Question: So i am able to select all the results under a certain node, but I have the following XML
'''
<ArrayOfStop>
<Stop>
<StopName>Rajdutt Restaurant</StopName>
<route_stop />
<route_stop_stop />
<route_stop_timetable_stop />
<stopId>6400</stopId>
</Stop>
<Stop>
<StopName>Cysleys Farm (by request only)</StopName>
<route_stop />
<route_stop_stop />
<route_stop_timetable_stop />
<stopId>6401</stopId>
</Stop>
<ArrayOfStop>
'''
If i want to select stopId if the stopname was Cysleys Farm (by request only) how would one go about it?
I have the following code:
'''
XDocument loadedData = XDocument.Load("People.xml");
var data = from query in loadedData.Descendants("ArrayOfStop")
select new Person
{
StopName = (string)query.Element("StopName")
};
listBox.ItemsSource = data;
'''
EDIT:
'''
var data = from query in loadedData.Descendants("ArrayOfStop")
where query.Element("StopName").Value == "Cysleys Farm (by request only)"
select query.Element("StopId").Value;
select new Person
{
FirstName = (string)query.Element("StopName"),
//LastName = (string)query.Element("Long"),
//Age = (int)query.Element("age")
};
listBox.ItemsSource = data;
'''

EDIT 2
Do the items need to be going into a list box? As i need the value in a string format to use on a url.
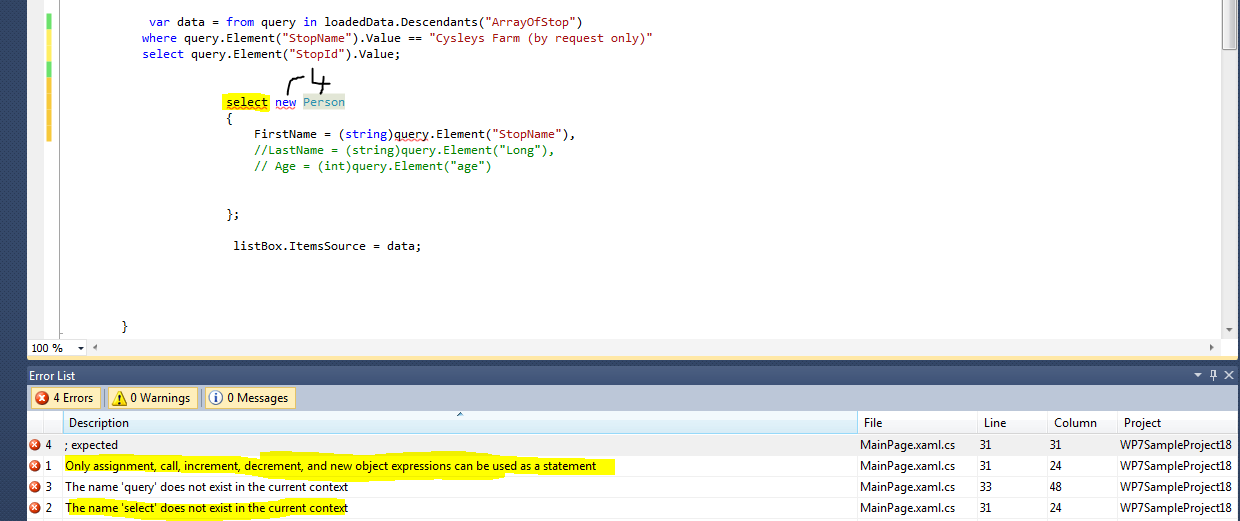
Answer: '''
var doc =
XDocument.Parse(
"<ArrayOfStop><Stop><StopName>Rajdutt Restaurant</StopName><route_stop /><route_stop_stop /><route_stop_timetable_stop /><stopId>6400</stopId></Stop><Stop><StopName>Cysleys Farm (by request only)</StopName><route_stop /><route_stop_stop /><route_stop_timetable_stop /><stopId>6401</stopId></Stop></ArrayOfStop>");
var list = (from item in doc.Descendants("Stop")
where (string) item.Element("StopName") == "Cysleys Farm (by request only)"
select (string)item.Element("stopId")).ToList();
'''